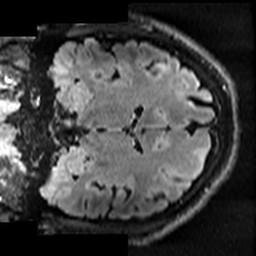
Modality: T2w
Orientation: coronal
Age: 24
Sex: male
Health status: healthy
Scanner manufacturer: ge
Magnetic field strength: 3 T
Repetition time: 12 s
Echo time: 0.09548 s